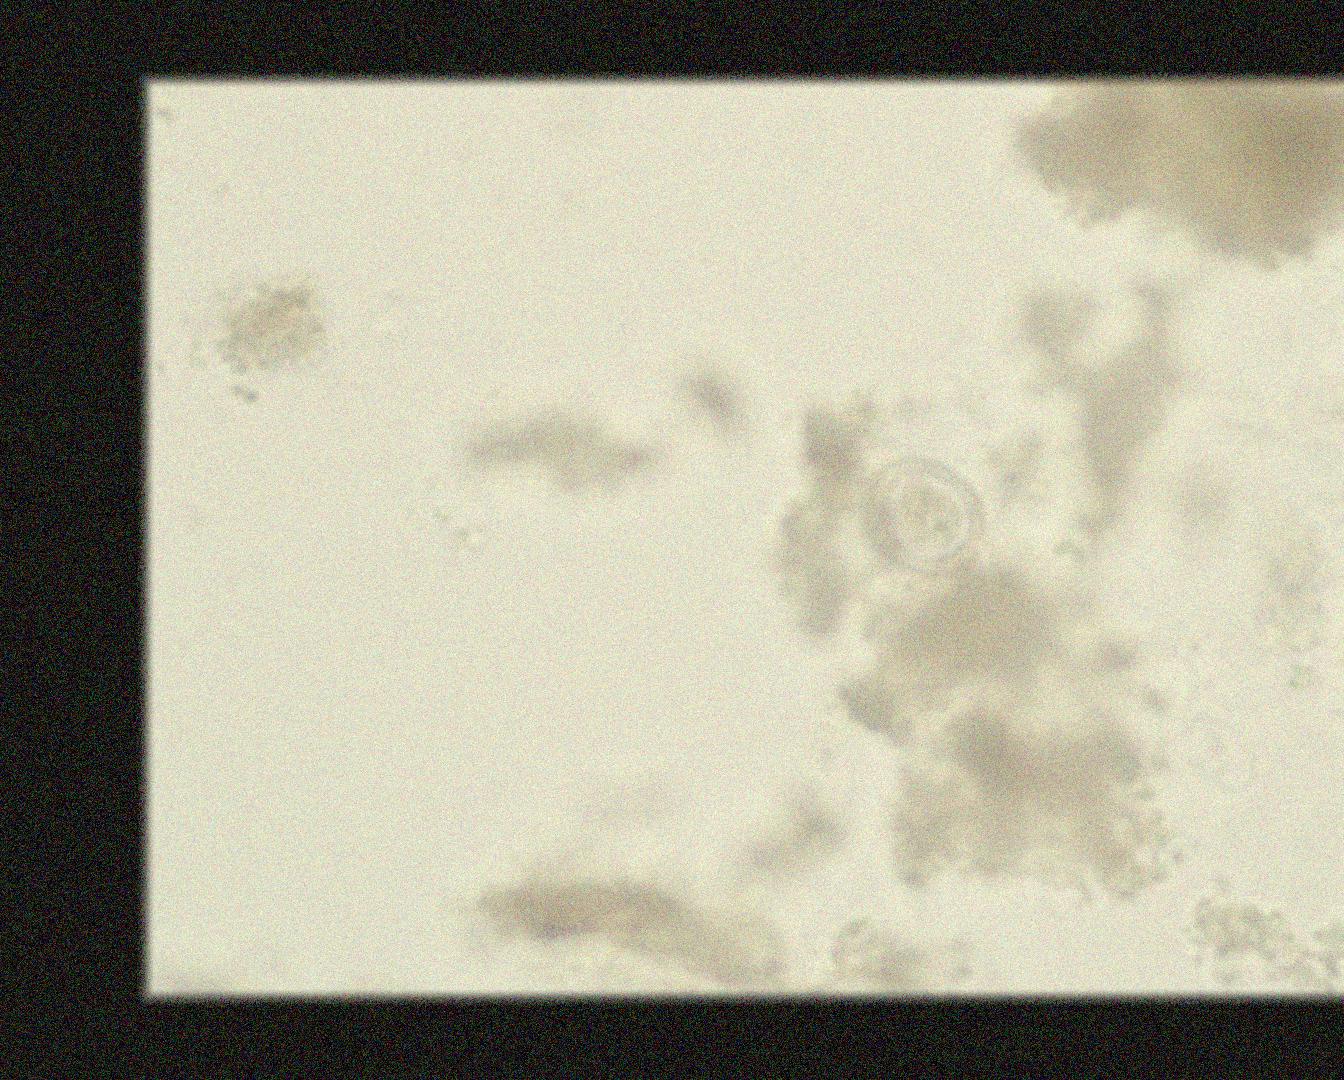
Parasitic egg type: Hymenolepis nana